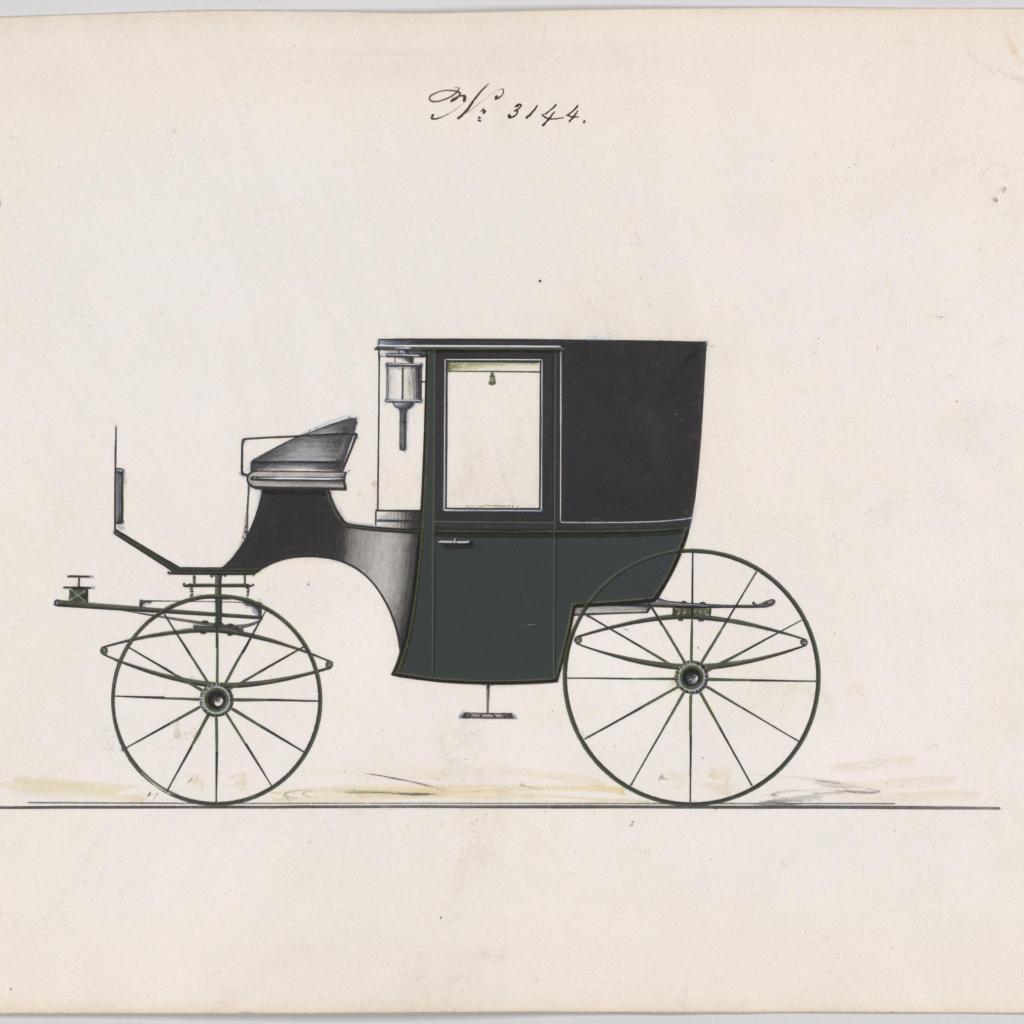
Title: Design for Coupé, no. 3144
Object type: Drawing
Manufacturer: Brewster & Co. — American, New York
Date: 1875
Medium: Pen and black ink, watercolor and gouache with gum arabic
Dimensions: sheet: 6 3/4 x 9 7/8 in. (17.1 x 25.1 cm)
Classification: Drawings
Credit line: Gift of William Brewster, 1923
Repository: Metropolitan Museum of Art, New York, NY